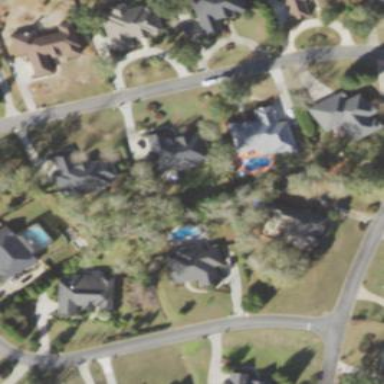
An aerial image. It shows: This residential area consists of single-family homes.